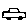
Label: car